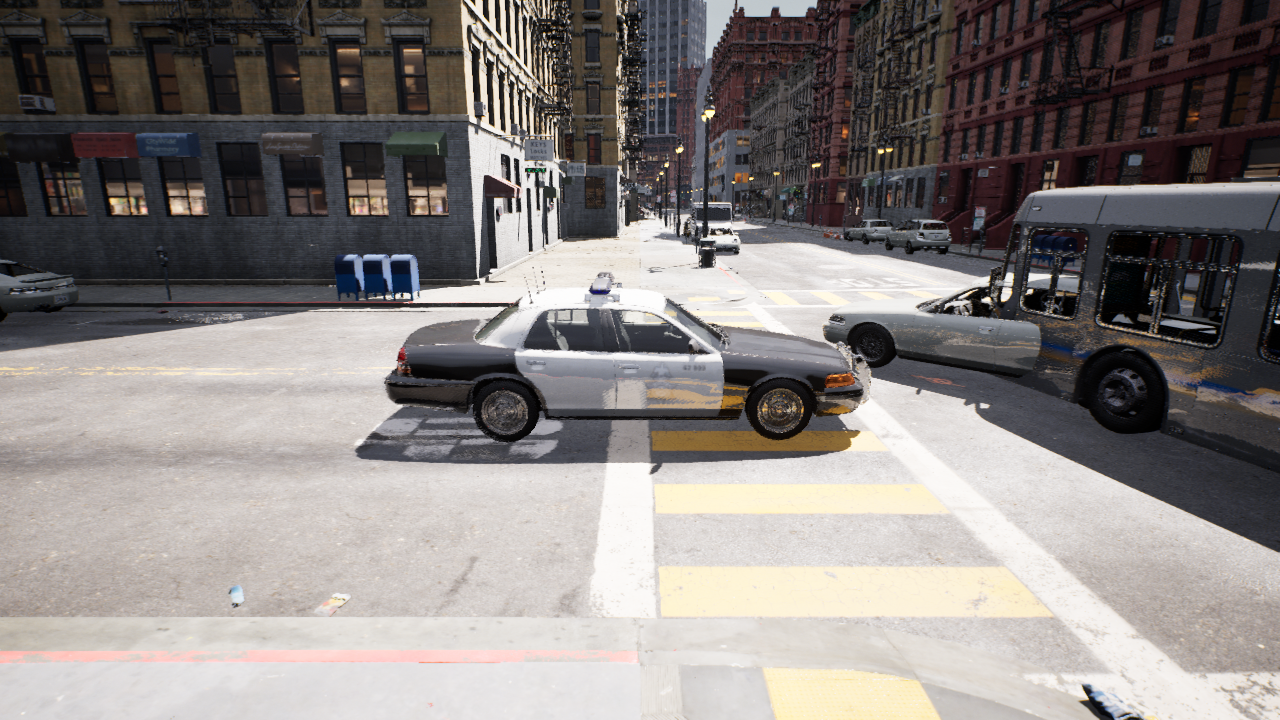
Venue: residential
Lighting: clear day
Vehicle rig: sedan